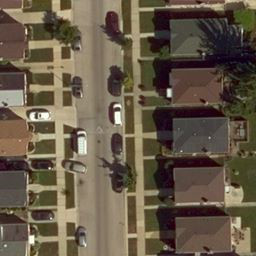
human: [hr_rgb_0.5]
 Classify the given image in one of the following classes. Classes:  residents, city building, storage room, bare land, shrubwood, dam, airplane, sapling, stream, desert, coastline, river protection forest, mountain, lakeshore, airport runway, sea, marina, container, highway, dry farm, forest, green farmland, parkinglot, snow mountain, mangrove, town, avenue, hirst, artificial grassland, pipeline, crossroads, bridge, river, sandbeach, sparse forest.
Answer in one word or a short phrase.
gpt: residents